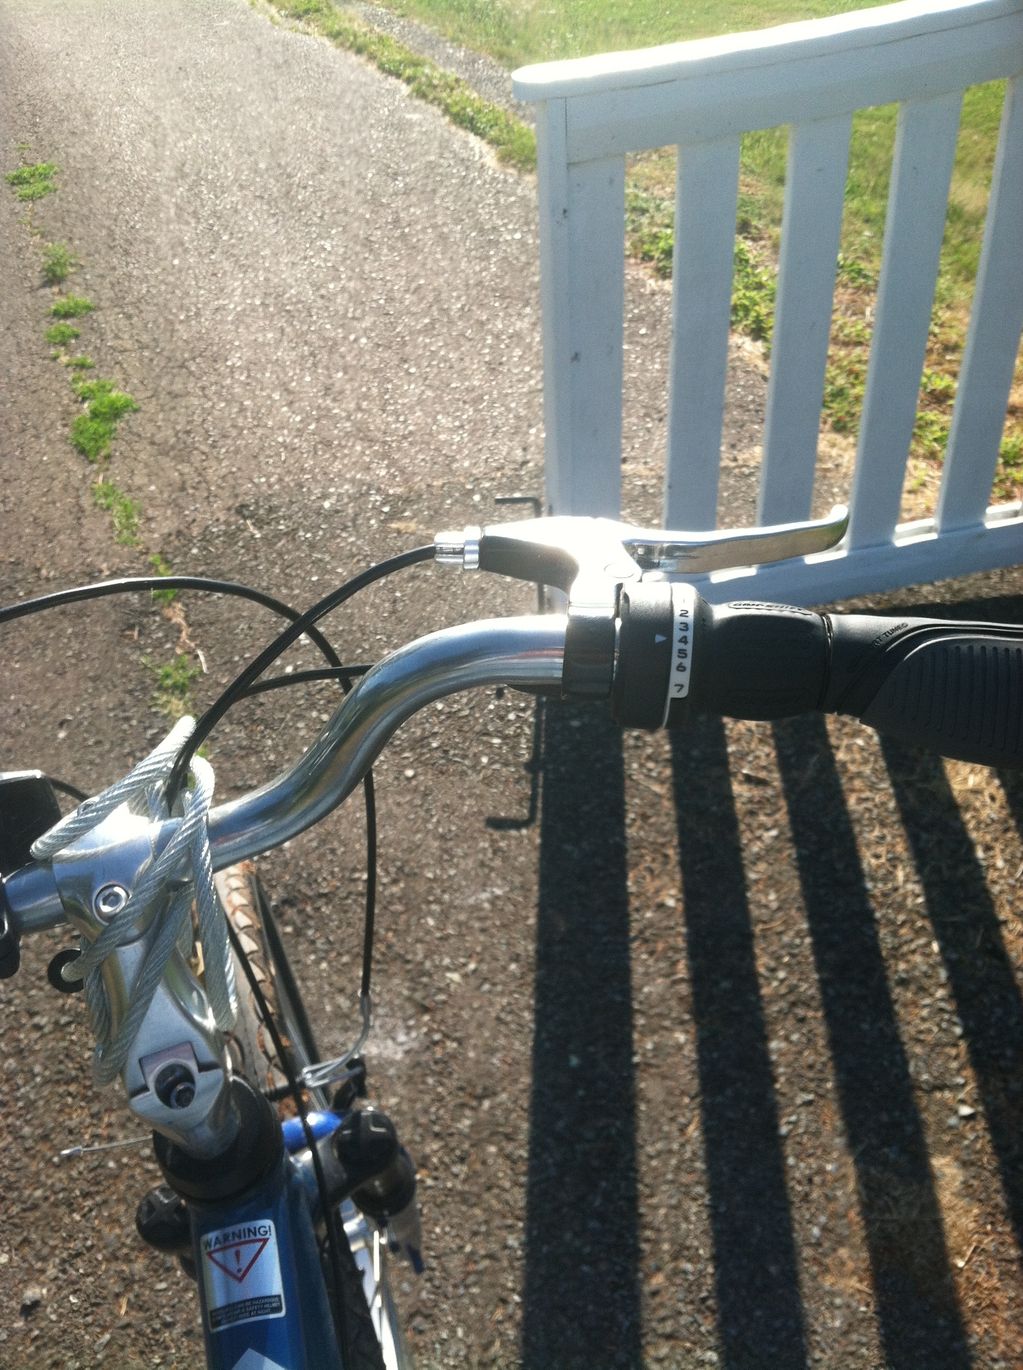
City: charlottetown